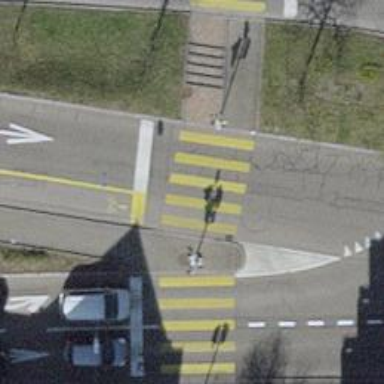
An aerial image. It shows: Zebra crossing with traffic signals.